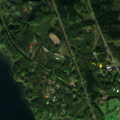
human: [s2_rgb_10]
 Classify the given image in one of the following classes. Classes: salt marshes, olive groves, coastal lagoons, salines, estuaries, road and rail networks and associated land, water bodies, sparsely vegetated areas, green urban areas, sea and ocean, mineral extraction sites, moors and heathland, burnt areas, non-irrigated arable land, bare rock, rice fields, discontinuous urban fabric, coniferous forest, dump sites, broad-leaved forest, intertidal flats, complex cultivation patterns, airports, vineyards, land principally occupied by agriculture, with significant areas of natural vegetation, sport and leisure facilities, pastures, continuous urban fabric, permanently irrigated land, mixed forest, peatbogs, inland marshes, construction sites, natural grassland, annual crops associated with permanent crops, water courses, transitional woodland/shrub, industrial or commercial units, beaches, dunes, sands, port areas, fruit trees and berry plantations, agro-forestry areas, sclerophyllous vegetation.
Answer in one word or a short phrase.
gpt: discontinuous urban fabric, land principally occupied by agriculture, with significant areas of natural vegetation, coniferous forest, mixed forest, water bodies